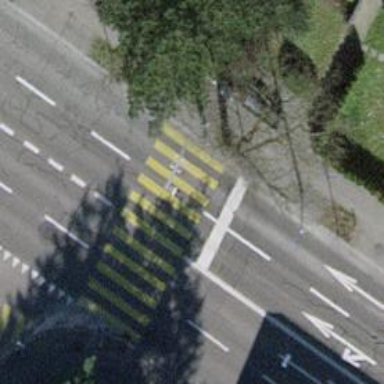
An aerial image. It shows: Zebra crossing with traffic signals.